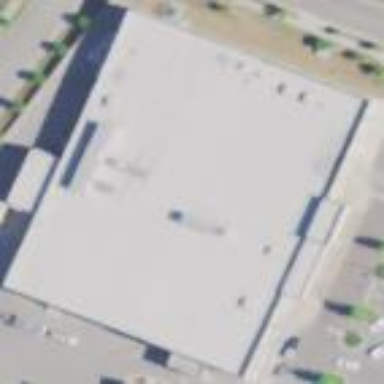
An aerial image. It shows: Building that houses supermarket.